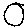
Label: circle